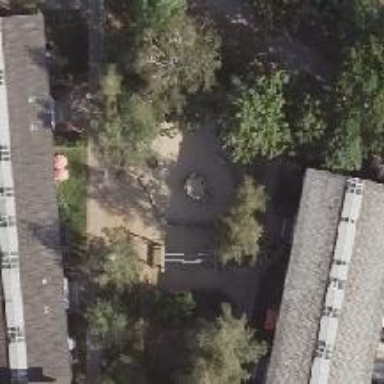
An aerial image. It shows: Playground featuring climbing frame.